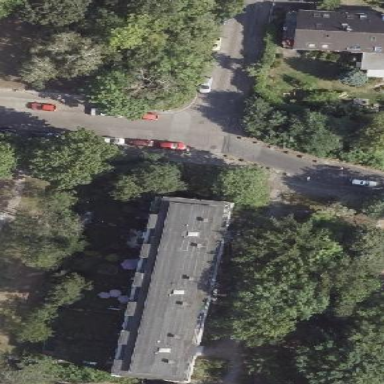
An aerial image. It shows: Building with apartments and flat roof.